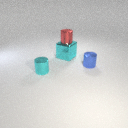
large cyan metal cube to the right of small cyan metal cylinder